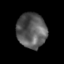
Tissue: skin
Cell type: T cells
Senescence score: 0.248
Nuclear area (px): 1011
Mean DAPI intensity: 90.075